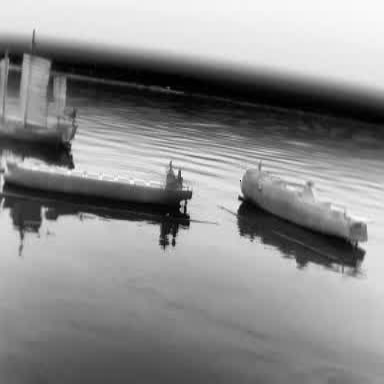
There are three objects shown in the infrared image, including a sailboat, a liner, and a container_ship.